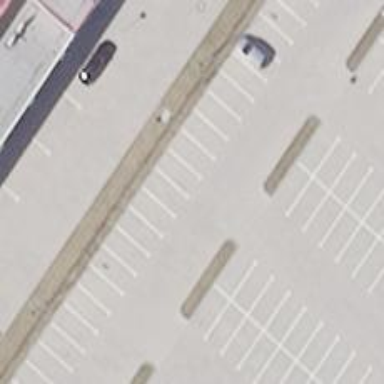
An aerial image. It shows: Parking aisle designated as service road.